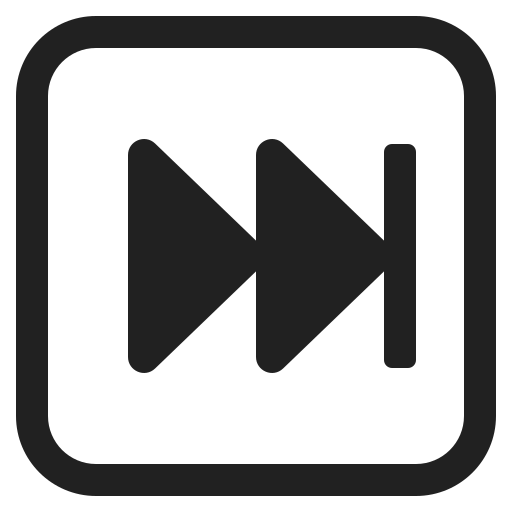
next track button high contrast